Aerial crown-view tile of a tropical tree (Barro Colorado Island, Panama), acquired 20250915:
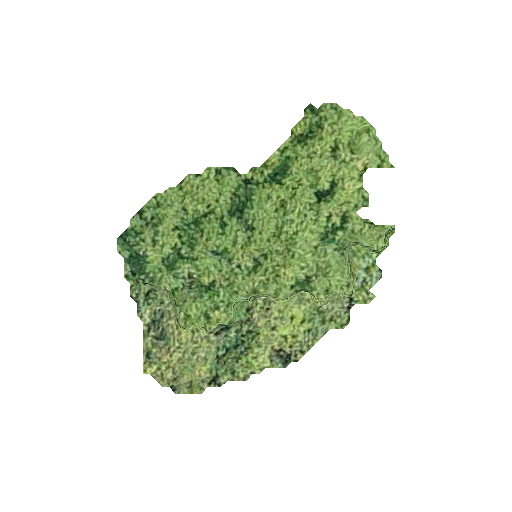
Species: Spondias mombin
GBIF accepted scientific name: Spondias mombin
Crown area: 72.393 m²